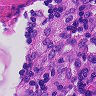
Metastatic tissue present: no